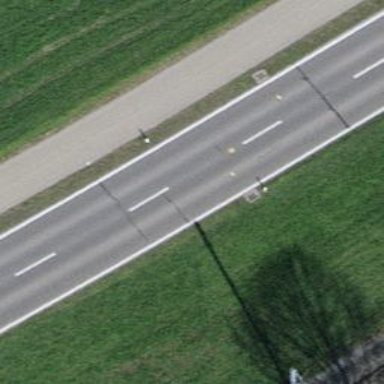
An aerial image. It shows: Secondary road with asphalt surface.